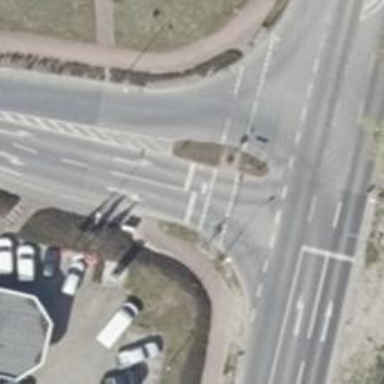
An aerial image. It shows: Road with traffic signals at crossing. The crossing is equipped with signals.